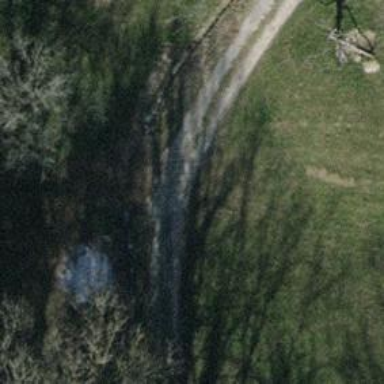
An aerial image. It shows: Culvert tunnel.